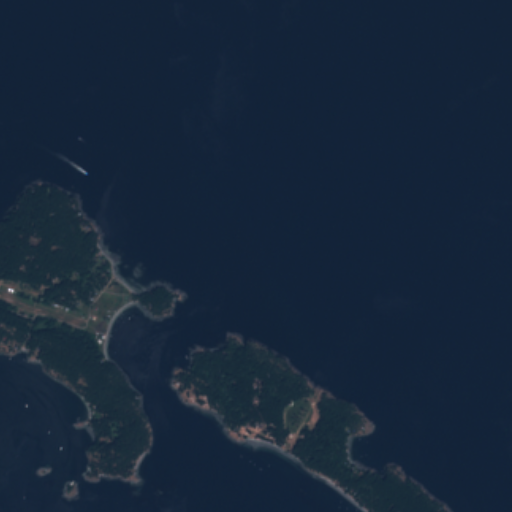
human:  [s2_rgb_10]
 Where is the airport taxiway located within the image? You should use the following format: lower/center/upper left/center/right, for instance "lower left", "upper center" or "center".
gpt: The airport taxiway is located in the center left of the image.
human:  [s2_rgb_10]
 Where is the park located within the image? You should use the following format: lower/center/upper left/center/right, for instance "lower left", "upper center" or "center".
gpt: The park is located in the lower of the image.
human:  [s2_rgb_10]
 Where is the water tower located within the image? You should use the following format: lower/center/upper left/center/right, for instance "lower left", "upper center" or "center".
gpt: The water tower is located in the lower center of the image.
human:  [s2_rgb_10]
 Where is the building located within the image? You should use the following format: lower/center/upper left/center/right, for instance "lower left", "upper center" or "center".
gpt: The building is located in the lower right of the image.
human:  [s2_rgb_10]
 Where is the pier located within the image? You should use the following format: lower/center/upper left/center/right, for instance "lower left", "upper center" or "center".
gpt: The pier is located in the lower left of the image.
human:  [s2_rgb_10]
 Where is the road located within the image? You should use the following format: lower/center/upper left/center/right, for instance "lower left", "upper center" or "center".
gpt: There is no road in the image.